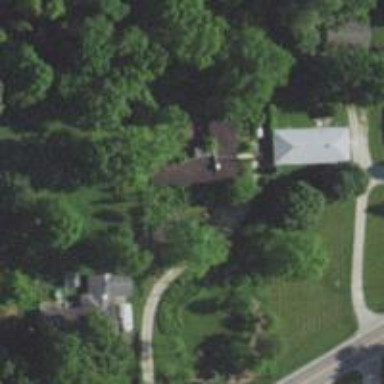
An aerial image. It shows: Driveway.